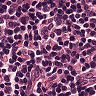
Metastatic tissue present: no